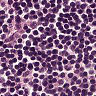
Metastatic tissue present: no